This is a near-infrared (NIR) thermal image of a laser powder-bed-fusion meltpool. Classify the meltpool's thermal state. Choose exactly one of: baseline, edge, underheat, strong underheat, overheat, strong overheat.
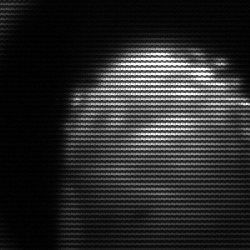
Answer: edge